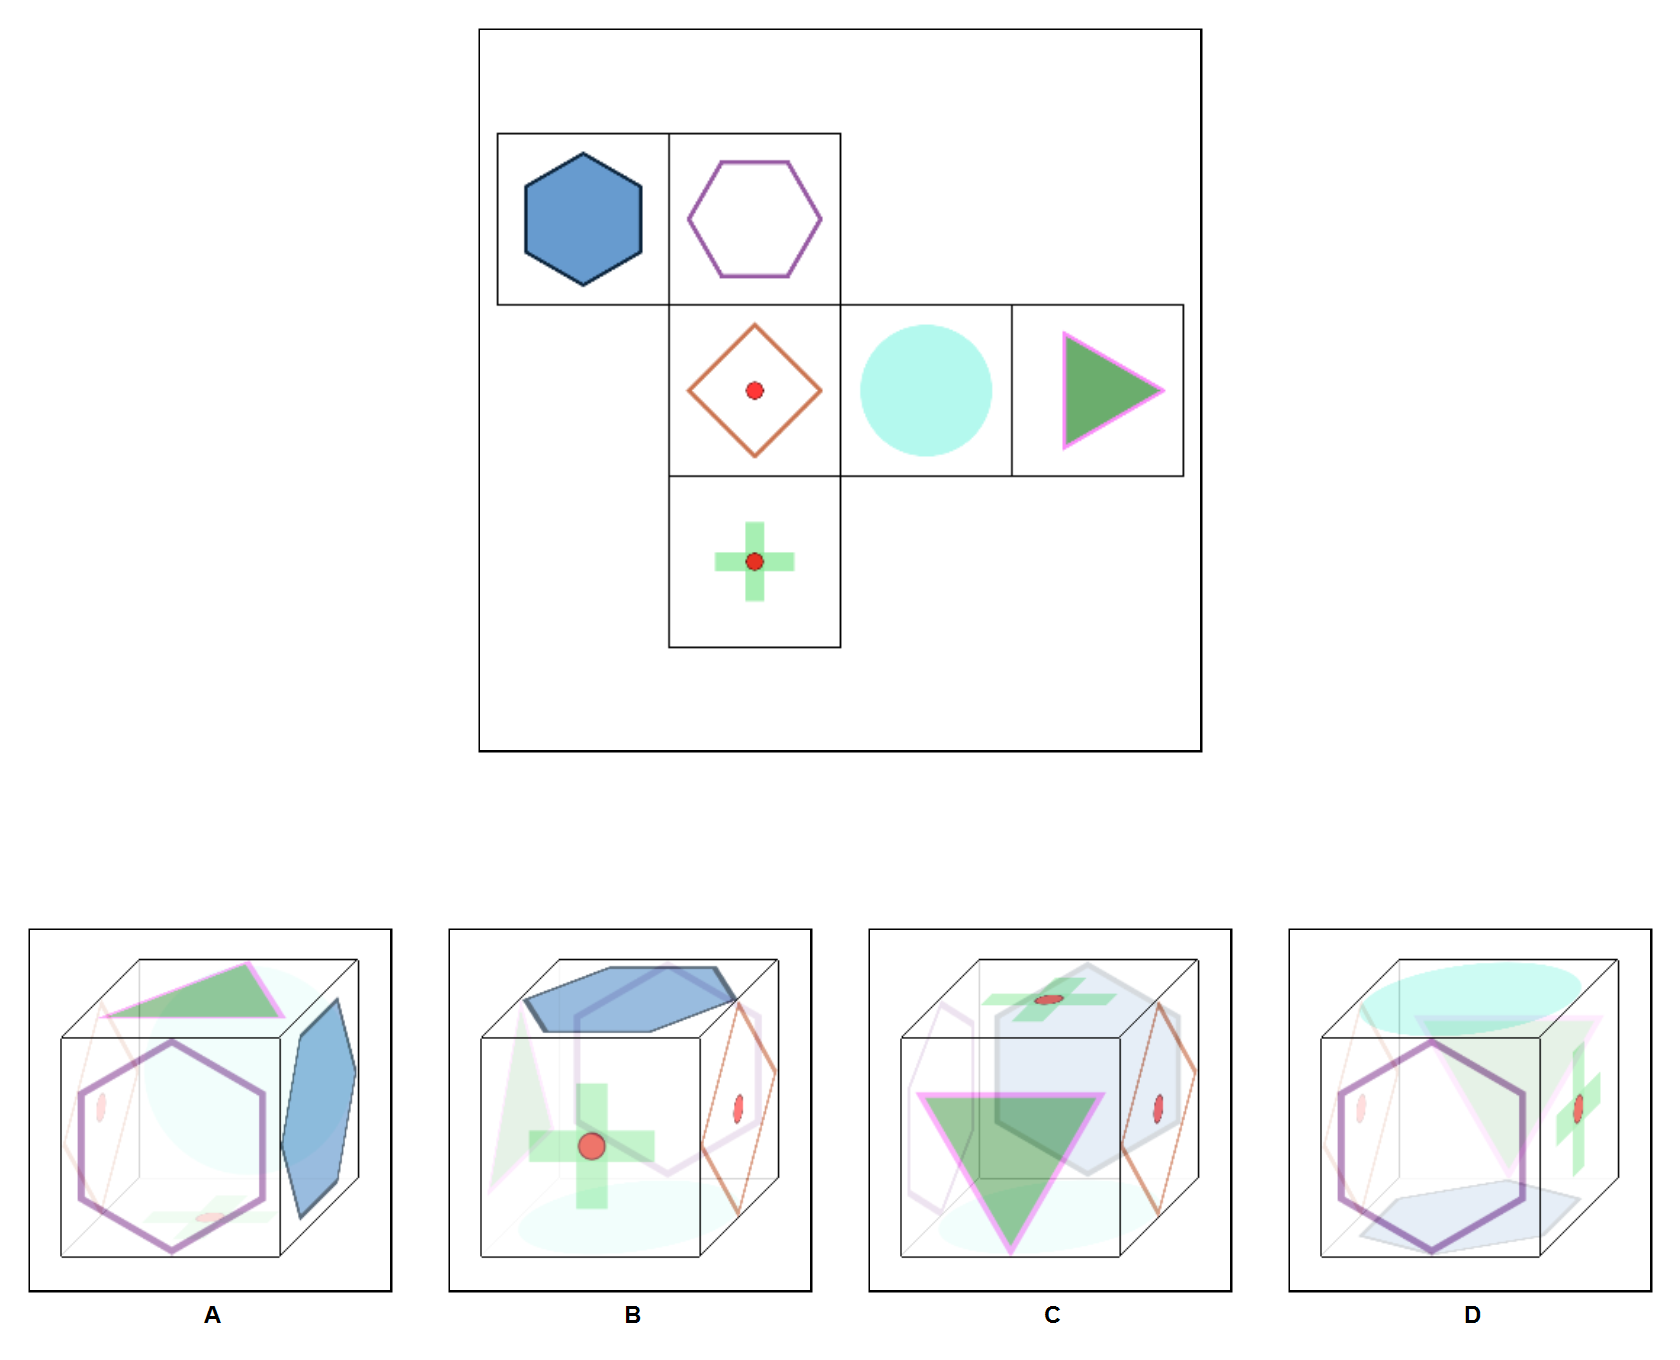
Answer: B